Question:
I get this when i run my code. I have no text inputs but I am seeing text inputs along with radio buttons when I run this.
'''
<script>
function validateForm() {
var x = document.forms["myForm"][0].value;
if (x == null || x == "") {
alert("i must be checked");
return false;
}
var y = document.forms["myForm"][1].value;
if (y == null || y == "") {
alert("j must be checked");
return false;
}
var z = document.forms["myForm"][2].value;
if (z == null || z == "") {
alert("k must be checked");
return false;
}
}
</script>
<body>
<form name="myForm" onsubmit="return validateForm()">
<input type="radio" name="i">click<input/>
<input type="radio"name="j">click<input/>
<input type="radio"name="k">click<input/>
<input type="submit" value="submit">
</form>
</body>
'''
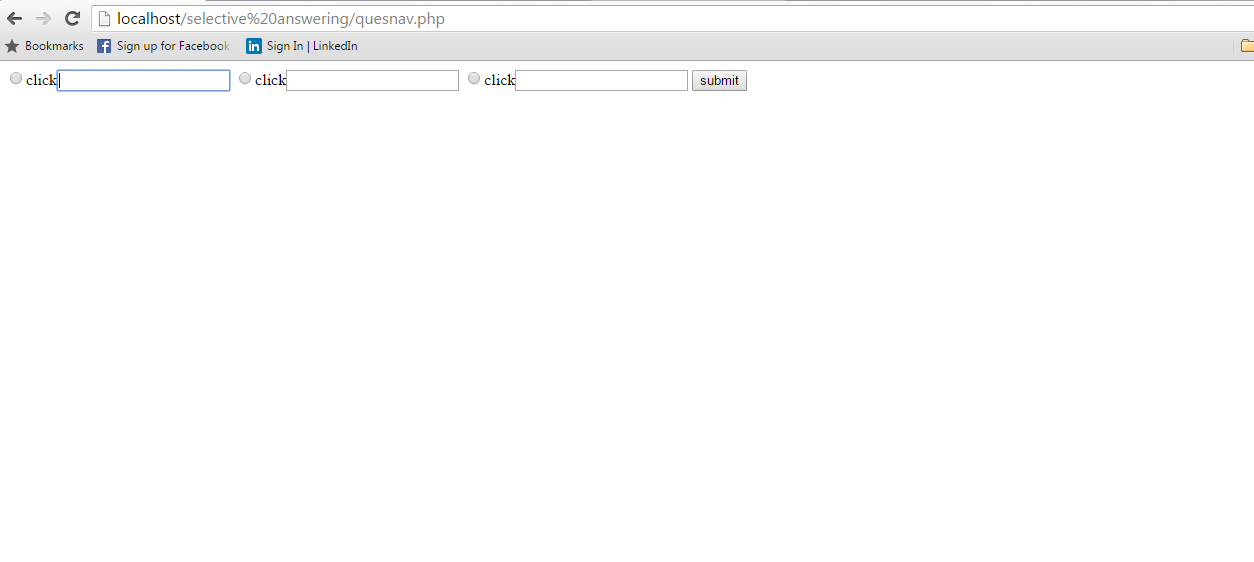
Answer: You are using these empty input tags in the end of each radio, input tag by default renders as text box
'''
<input/>
'''
Also, you must close your radios with the closing tag
'''
<input type="radio" name="i" />click
'''